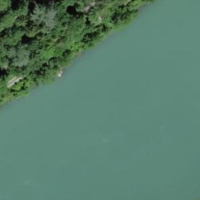
EUNIS habitat code: 15
Species observed at this site:
Allium ursinum